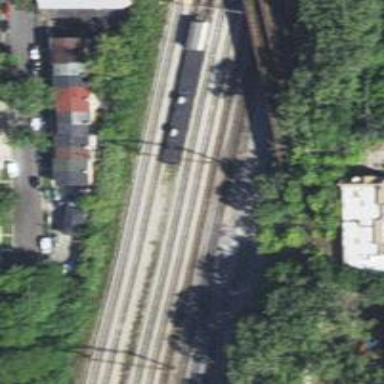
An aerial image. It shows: Railway tracks on embankment.